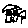
Label: house